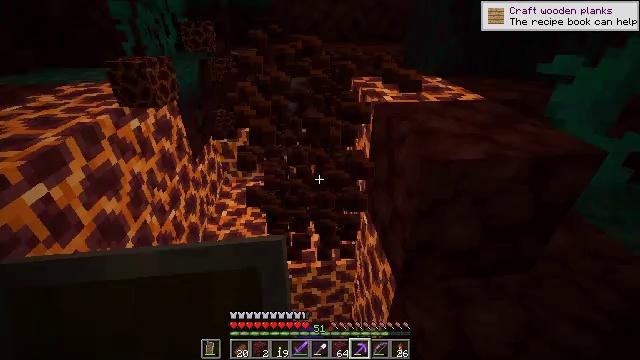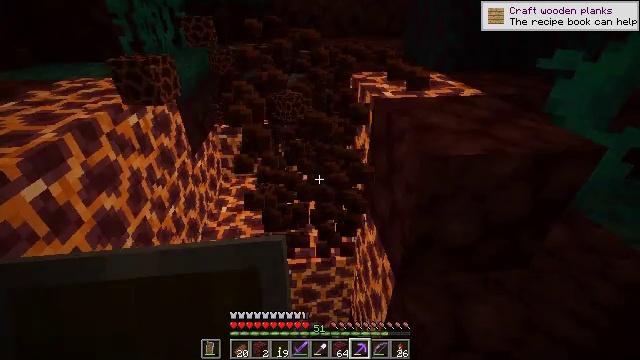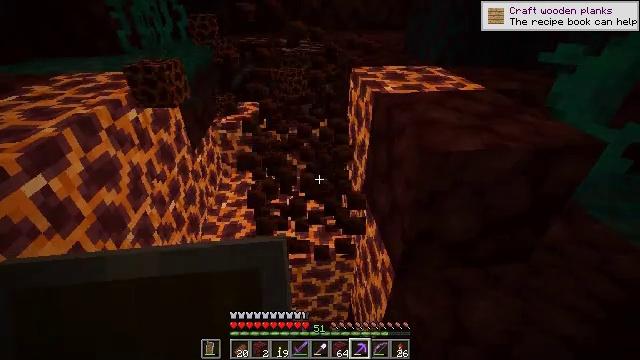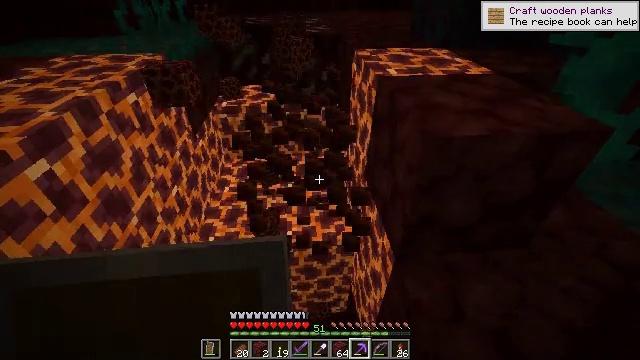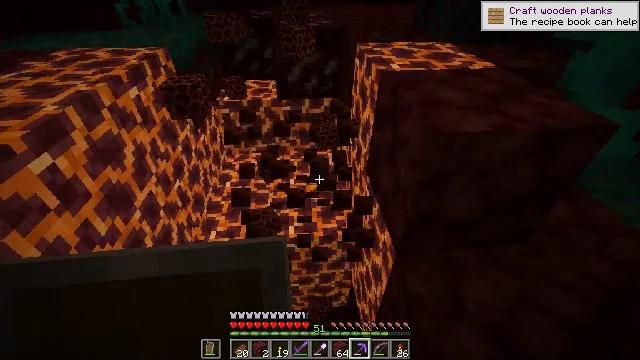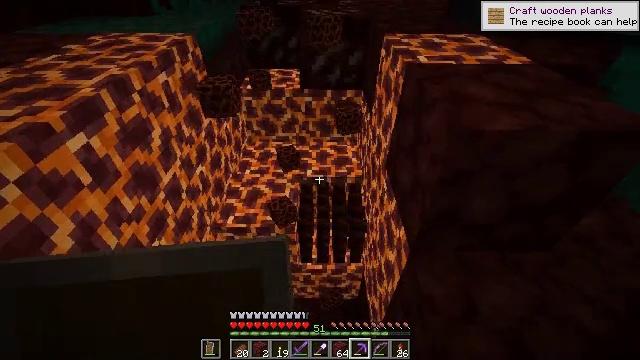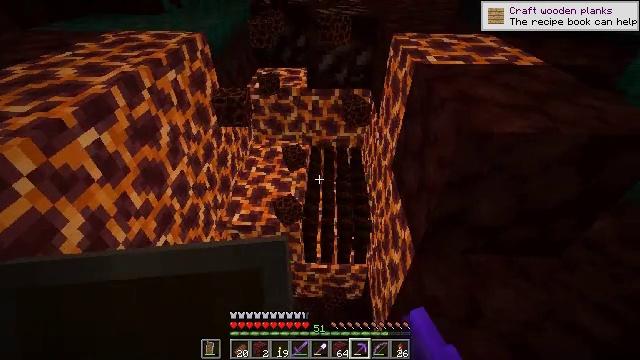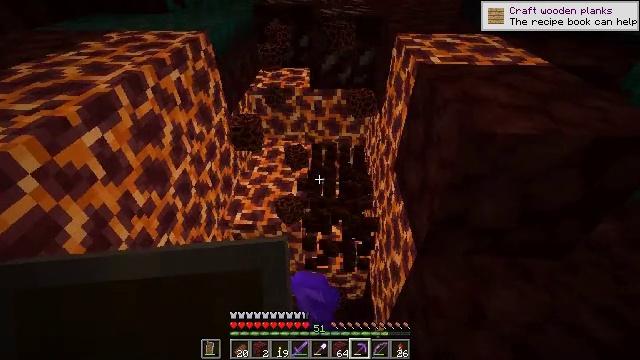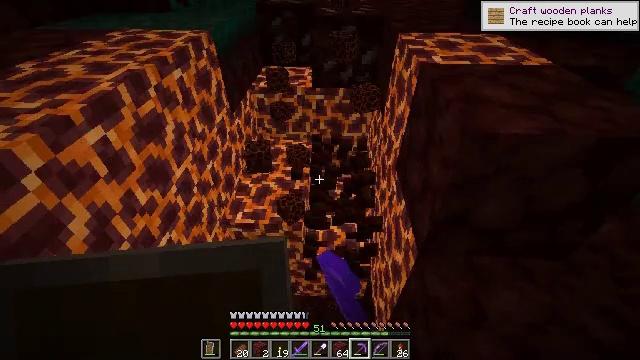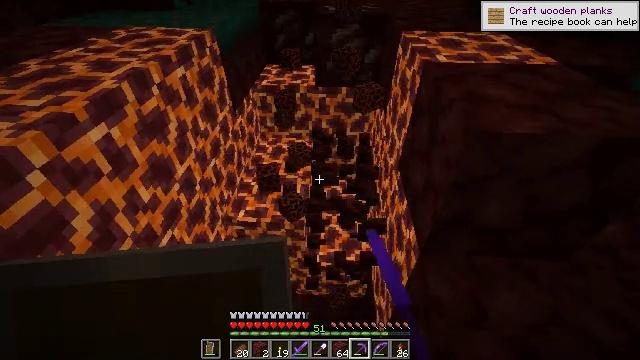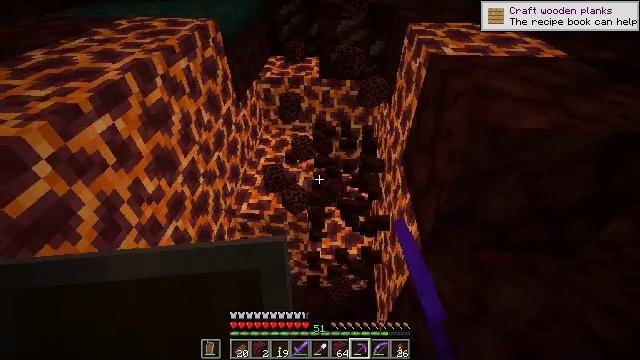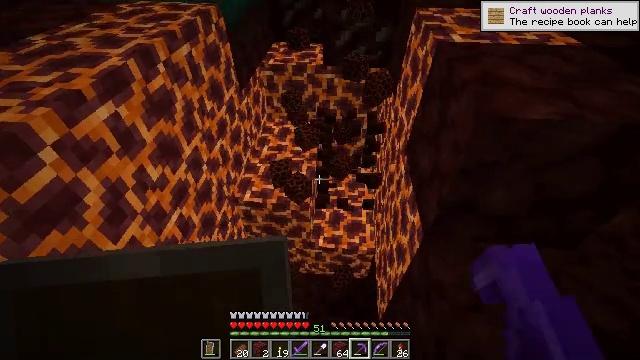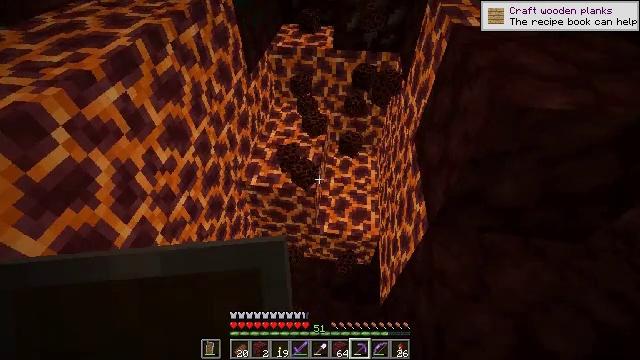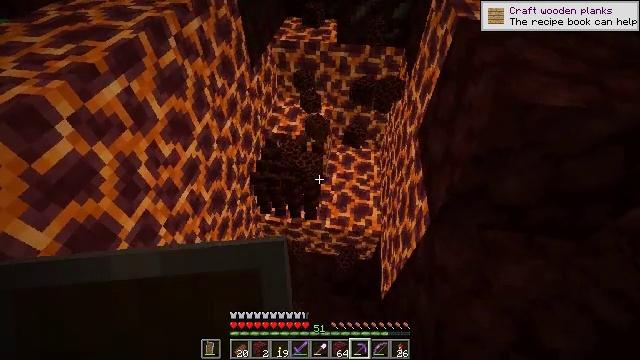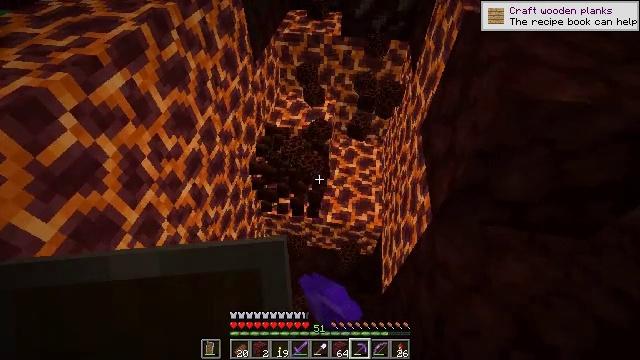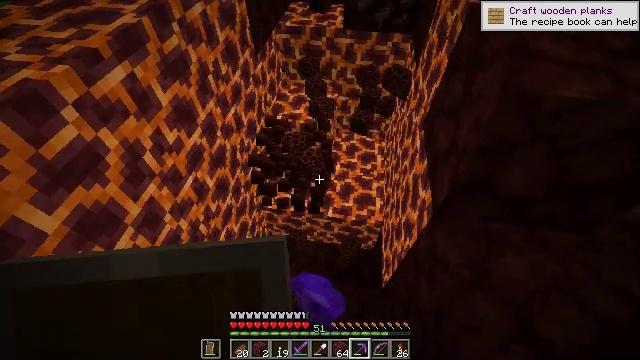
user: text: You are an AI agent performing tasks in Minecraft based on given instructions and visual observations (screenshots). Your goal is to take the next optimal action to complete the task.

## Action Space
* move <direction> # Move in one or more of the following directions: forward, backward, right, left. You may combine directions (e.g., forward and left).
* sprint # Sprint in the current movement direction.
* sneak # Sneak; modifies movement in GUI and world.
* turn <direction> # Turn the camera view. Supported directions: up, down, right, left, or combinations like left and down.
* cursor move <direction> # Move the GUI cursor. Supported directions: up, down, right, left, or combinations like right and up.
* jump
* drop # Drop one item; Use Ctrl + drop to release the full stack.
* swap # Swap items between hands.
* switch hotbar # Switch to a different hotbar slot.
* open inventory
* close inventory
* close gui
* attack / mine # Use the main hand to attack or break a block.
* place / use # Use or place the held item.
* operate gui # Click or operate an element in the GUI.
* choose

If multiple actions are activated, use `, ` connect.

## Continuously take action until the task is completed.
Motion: motion action
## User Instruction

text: Retrieve a magma block for building or traps.
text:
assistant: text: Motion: no_op
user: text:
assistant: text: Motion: turn down
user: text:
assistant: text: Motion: turn down
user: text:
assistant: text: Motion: turn down
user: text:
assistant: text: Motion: turn left and down, attack / mine
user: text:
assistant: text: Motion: turn left, attack / mine
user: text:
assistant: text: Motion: no_op
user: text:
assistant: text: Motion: no_op
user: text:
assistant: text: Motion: no_op
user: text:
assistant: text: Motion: turn down
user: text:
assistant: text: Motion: turn down
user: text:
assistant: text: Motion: turn left and down
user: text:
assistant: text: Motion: turn down, attack / mine
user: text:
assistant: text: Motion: turn down, attack / mine
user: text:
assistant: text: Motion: turn down, attack / mine
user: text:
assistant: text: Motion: attack / mine
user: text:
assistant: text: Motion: attack / mine
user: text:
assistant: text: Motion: attack / mine
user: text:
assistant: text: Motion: attack / mine
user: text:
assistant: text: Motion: turn right
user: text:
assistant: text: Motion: turn right and down
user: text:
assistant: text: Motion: turn right
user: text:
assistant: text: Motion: no_op
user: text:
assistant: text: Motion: no_op
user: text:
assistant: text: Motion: no_op
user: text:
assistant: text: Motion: no_op
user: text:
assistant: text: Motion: no_op
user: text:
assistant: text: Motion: no_op
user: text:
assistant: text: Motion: no_op
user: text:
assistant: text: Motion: no_op